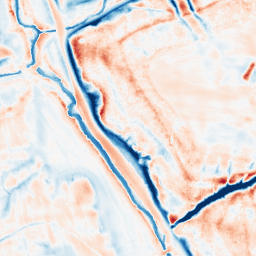
Category: trend_removal
Decomposition family: local_polynomial
Decomposition parameters: window_size: 21
degree: 1
Upsampling method: bicubic
Upsampling parameters: scale: 8
Upsampling scale: 8